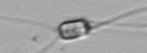
Label: Chaetoceros